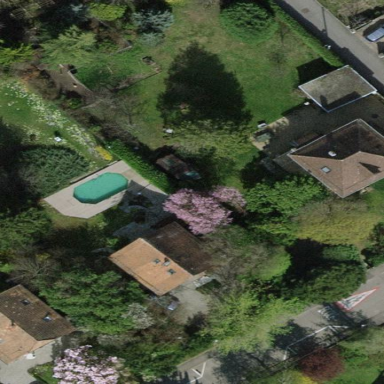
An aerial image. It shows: Garden enclosed by fence.